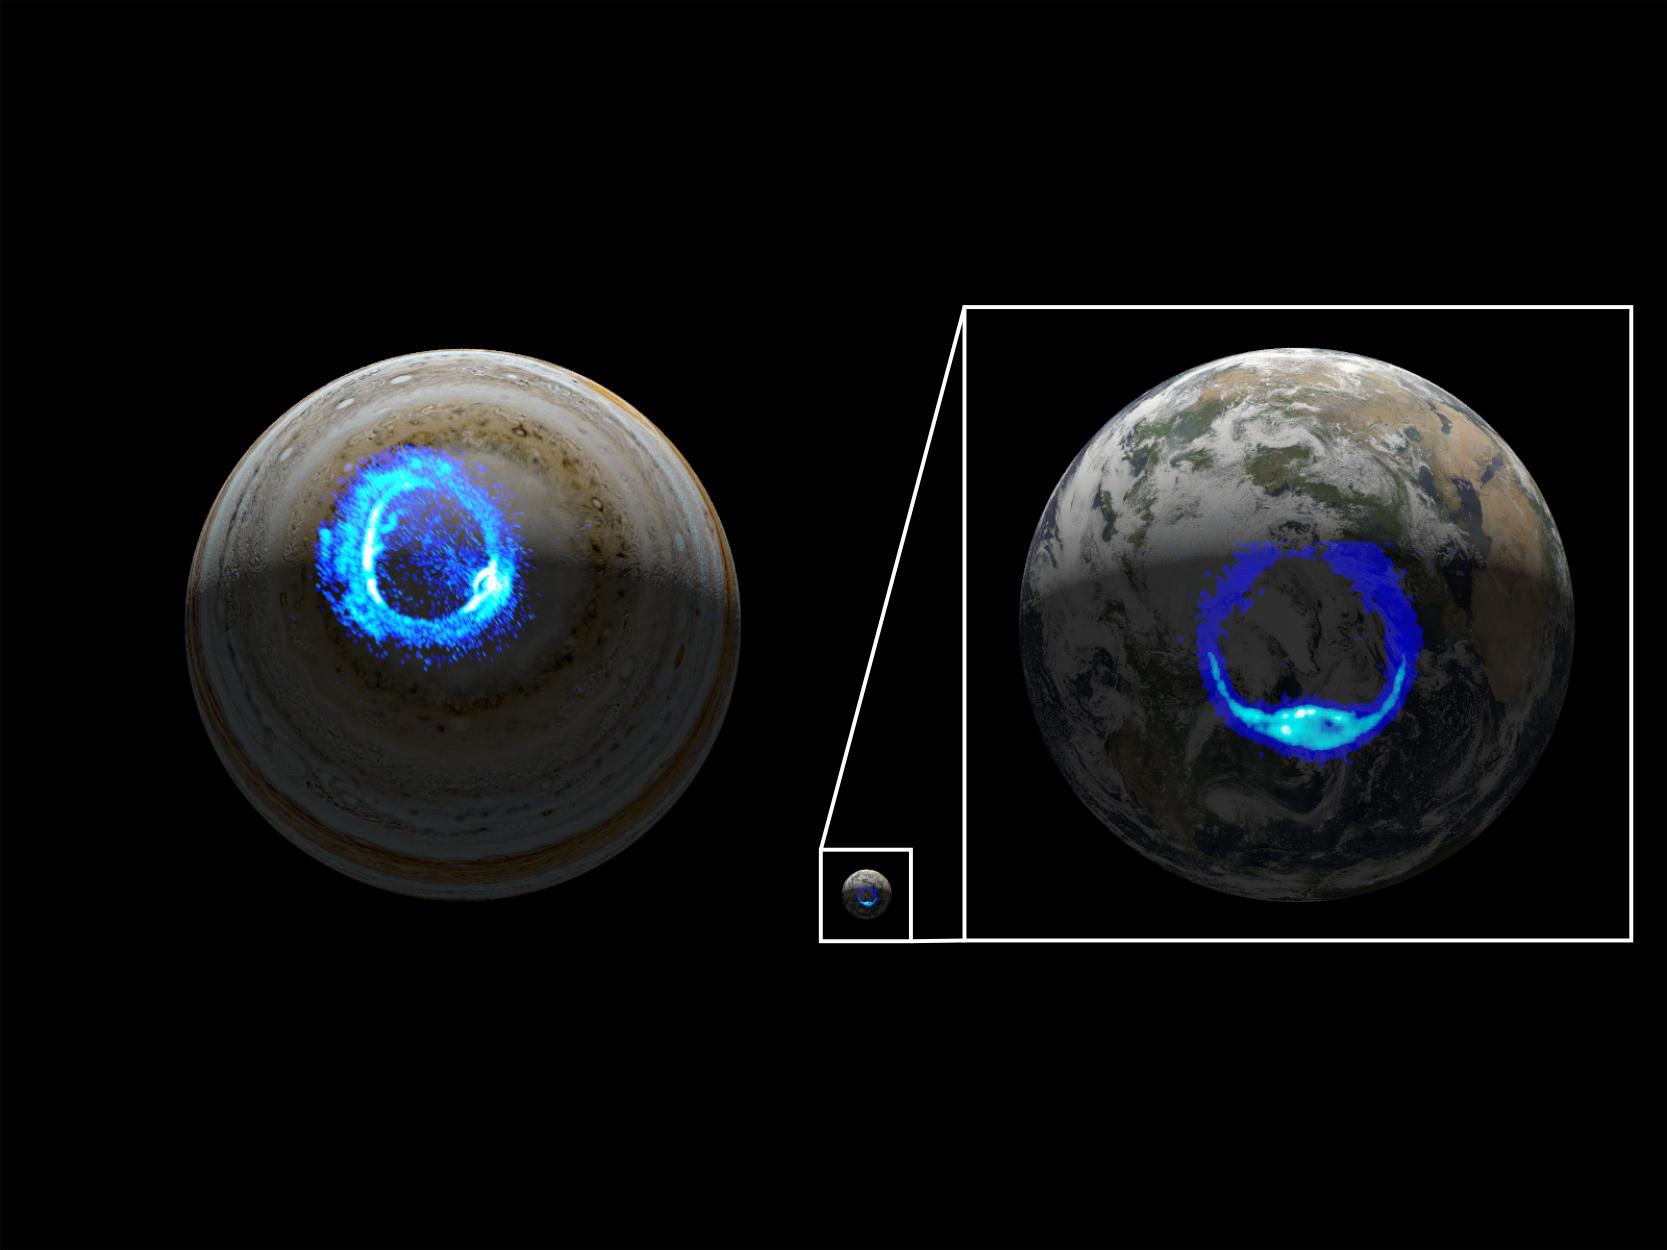
Aurorae on Jupiter and Earth Juno, Jupiter